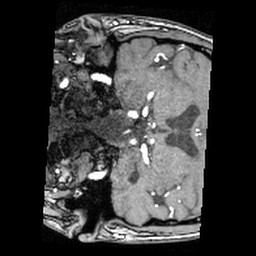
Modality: angio
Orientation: coronal
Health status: ill
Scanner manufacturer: siemens
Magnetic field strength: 3 T
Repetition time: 0.023 s
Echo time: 0.00395 s